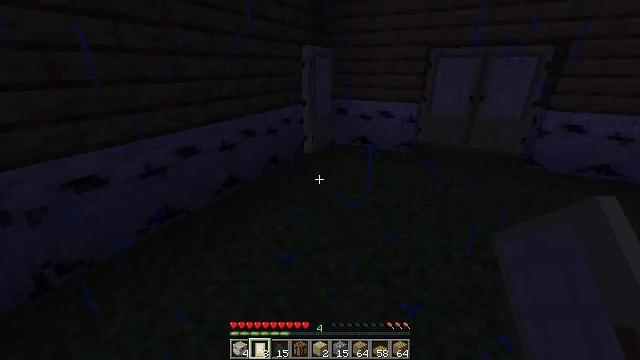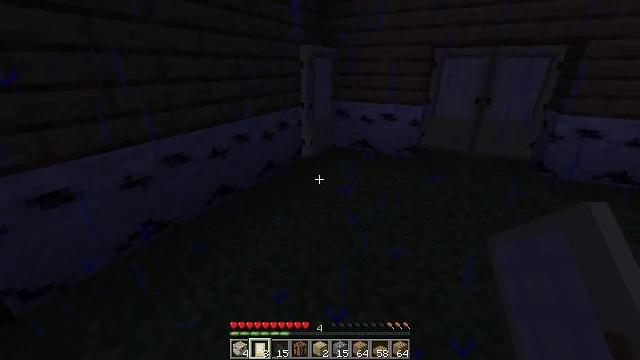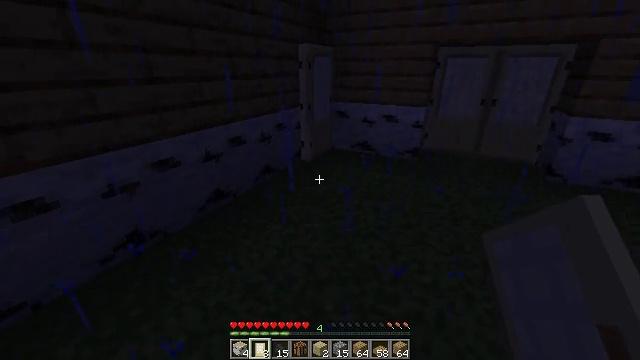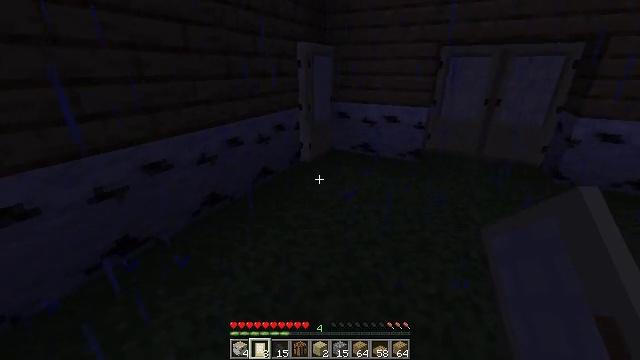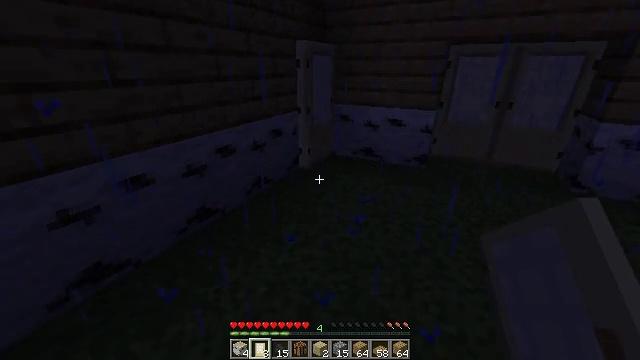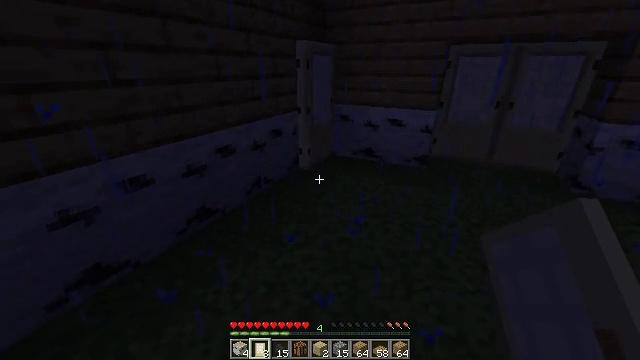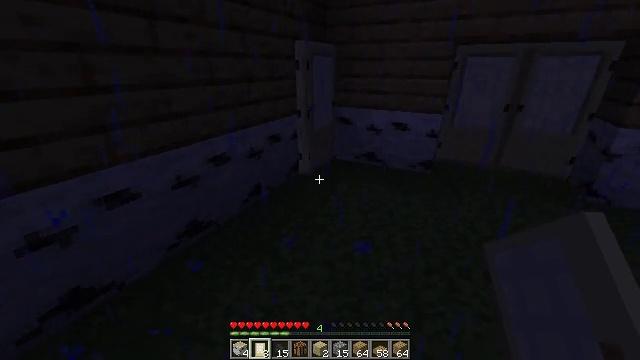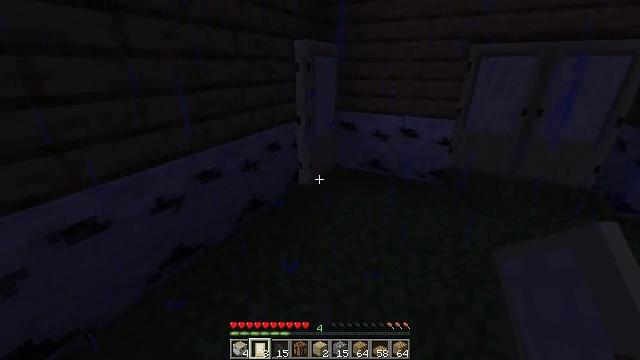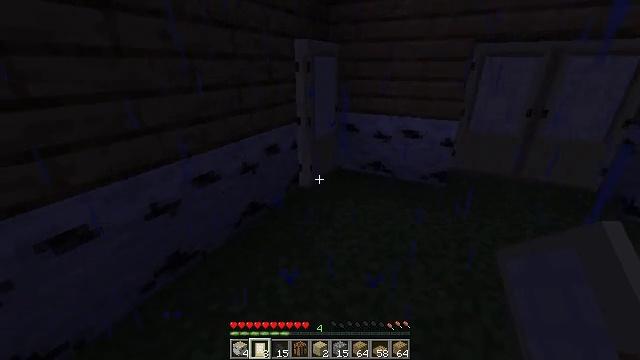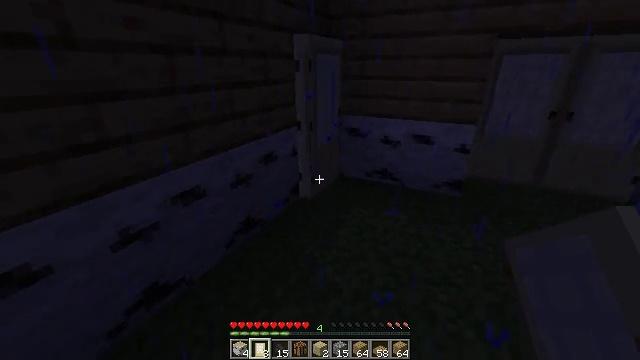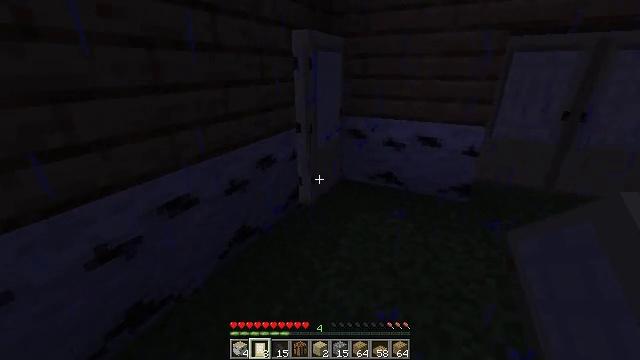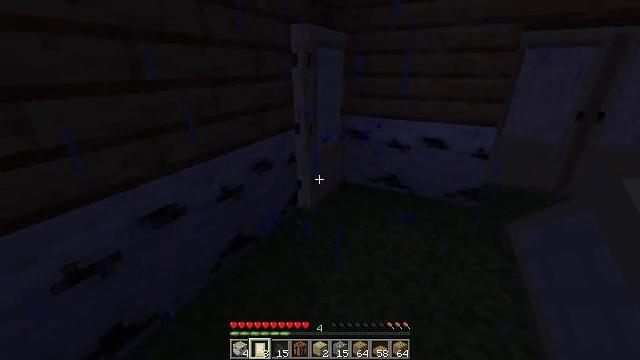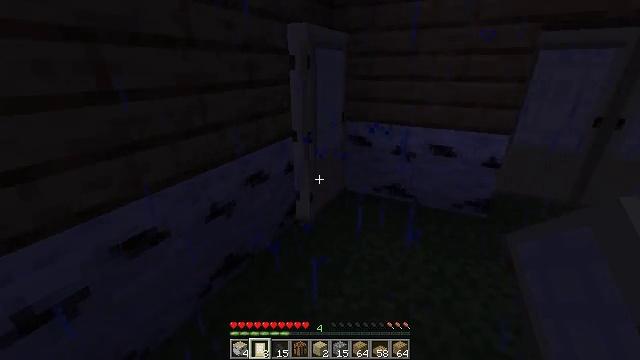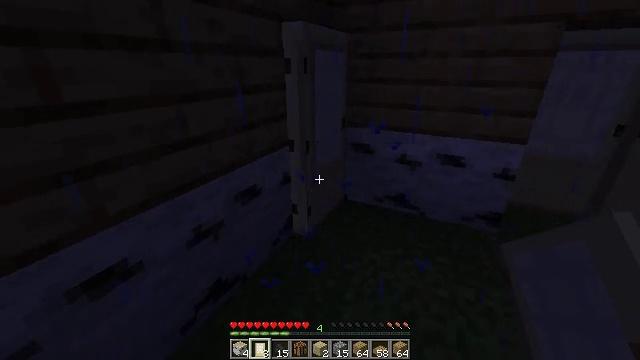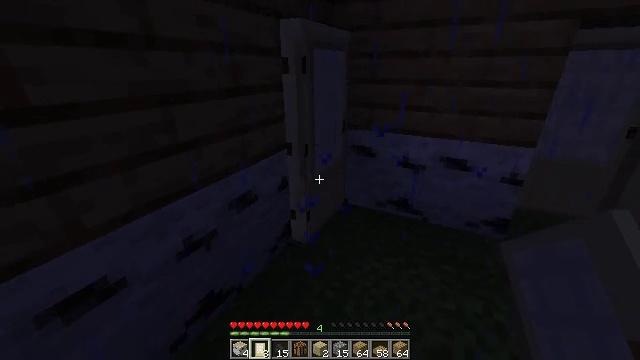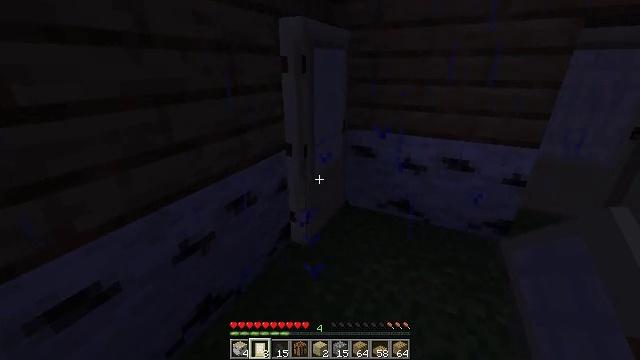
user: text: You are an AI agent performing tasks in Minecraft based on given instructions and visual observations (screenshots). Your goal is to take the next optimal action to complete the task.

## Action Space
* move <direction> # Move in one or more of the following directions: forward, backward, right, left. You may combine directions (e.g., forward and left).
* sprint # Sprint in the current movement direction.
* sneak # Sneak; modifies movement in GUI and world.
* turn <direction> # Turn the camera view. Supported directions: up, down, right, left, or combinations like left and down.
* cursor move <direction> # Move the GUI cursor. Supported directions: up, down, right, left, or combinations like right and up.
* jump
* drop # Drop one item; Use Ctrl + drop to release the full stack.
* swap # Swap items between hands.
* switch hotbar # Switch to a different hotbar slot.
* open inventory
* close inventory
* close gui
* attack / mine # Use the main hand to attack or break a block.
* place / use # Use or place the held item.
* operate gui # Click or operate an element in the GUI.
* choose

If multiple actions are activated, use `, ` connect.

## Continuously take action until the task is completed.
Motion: motion action
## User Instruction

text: Drop a birch door.
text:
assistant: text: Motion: move forward
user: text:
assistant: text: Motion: move forward
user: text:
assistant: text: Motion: move forward
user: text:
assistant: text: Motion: move forward
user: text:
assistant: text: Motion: move forward
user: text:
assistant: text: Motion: move forward
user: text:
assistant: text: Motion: move forward
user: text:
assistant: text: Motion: move forward
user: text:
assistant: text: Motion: move forward
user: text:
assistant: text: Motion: move forward
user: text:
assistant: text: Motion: move forward
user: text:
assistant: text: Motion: move forward
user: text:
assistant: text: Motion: move forward
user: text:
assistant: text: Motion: no_op
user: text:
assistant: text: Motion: no_op
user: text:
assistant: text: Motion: no_op
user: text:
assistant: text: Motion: no_op
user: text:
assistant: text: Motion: no_op
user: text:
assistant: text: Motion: no_op
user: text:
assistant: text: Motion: no_op
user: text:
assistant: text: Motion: no_op
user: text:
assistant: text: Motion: no_op
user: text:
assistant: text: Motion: no_op
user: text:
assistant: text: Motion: no_op
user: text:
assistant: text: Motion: no_op
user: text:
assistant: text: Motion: no_op
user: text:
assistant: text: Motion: no_op
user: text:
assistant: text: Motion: no_op
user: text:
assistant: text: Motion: no_op
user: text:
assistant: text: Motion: no_op